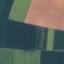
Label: AnnualCrop